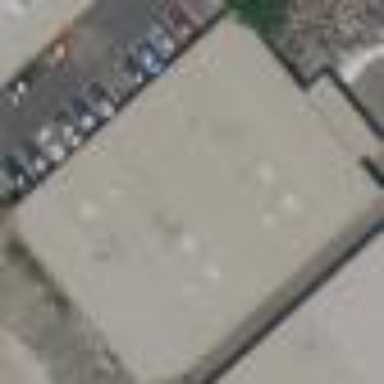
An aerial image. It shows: Industrial building.